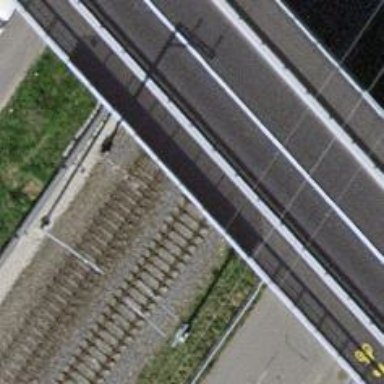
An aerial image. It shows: Sidewalk bridge over footway.